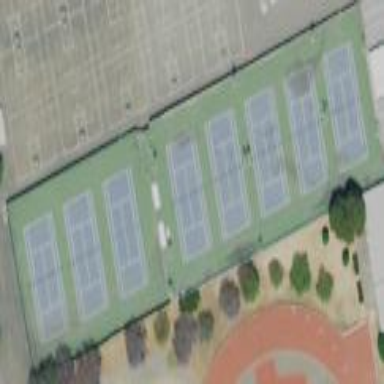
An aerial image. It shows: Sports center with tennis facility.